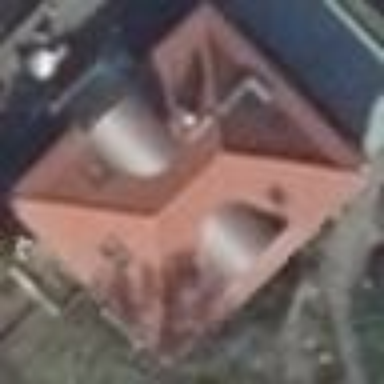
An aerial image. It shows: Detached building with hipped roof.